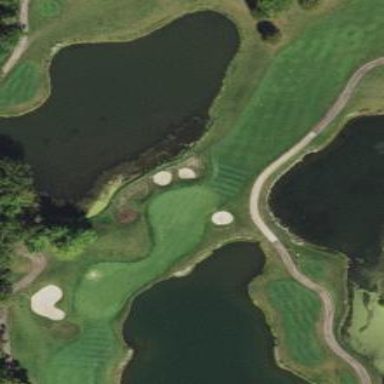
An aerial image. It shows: Golf green.